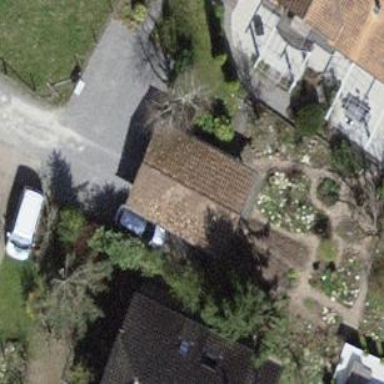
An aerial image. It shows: Simple house.